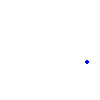
Particle: proton